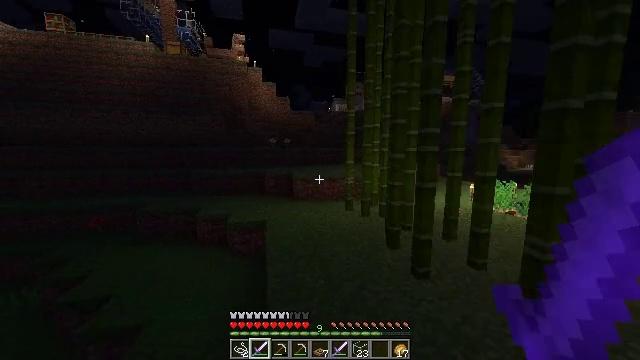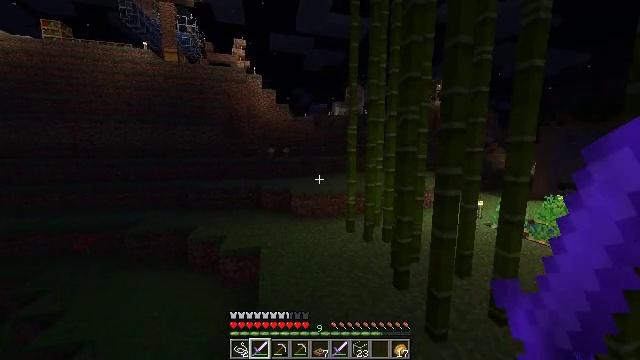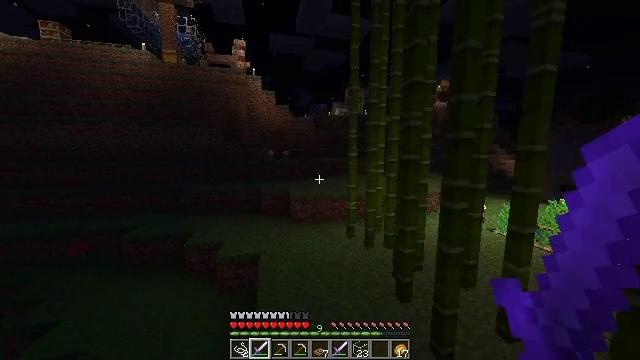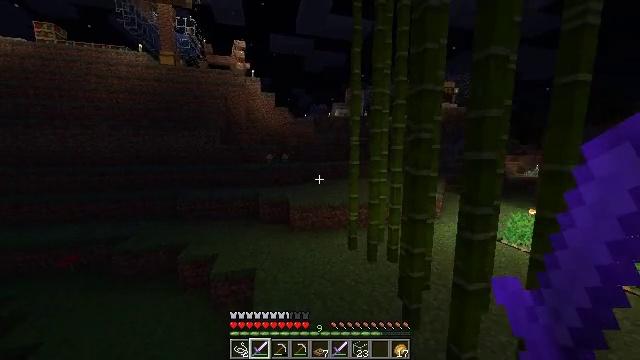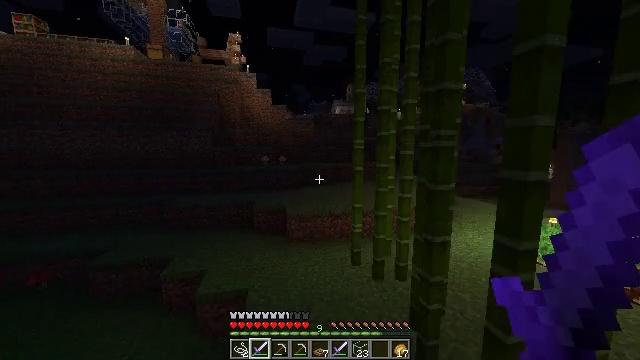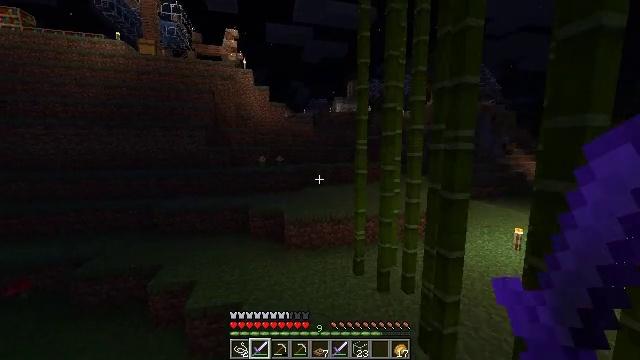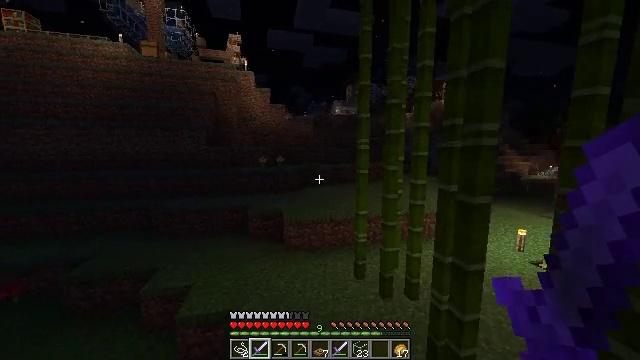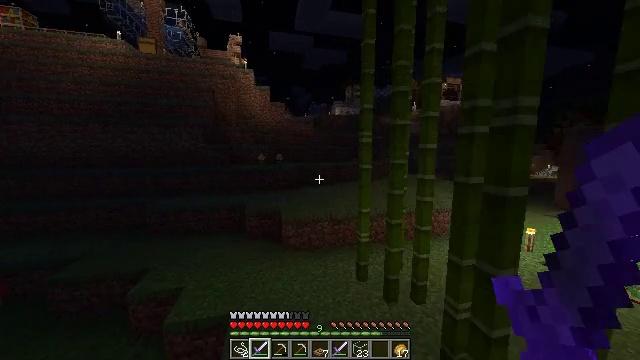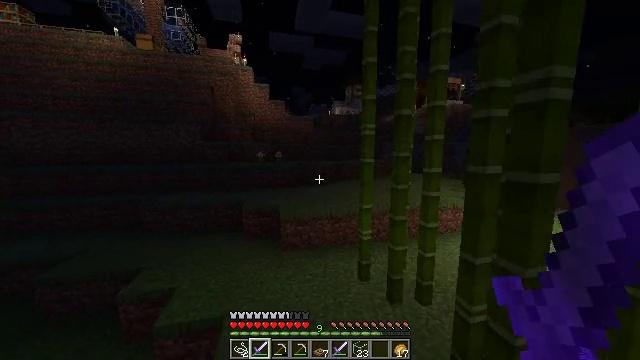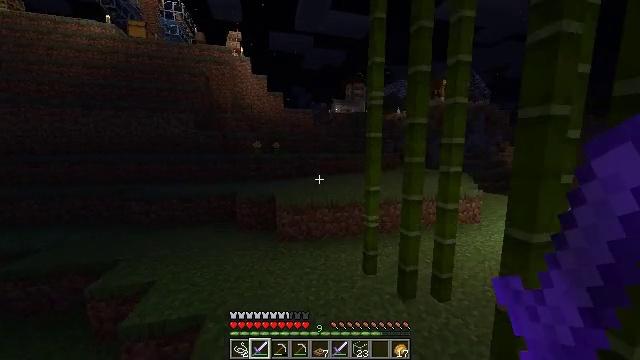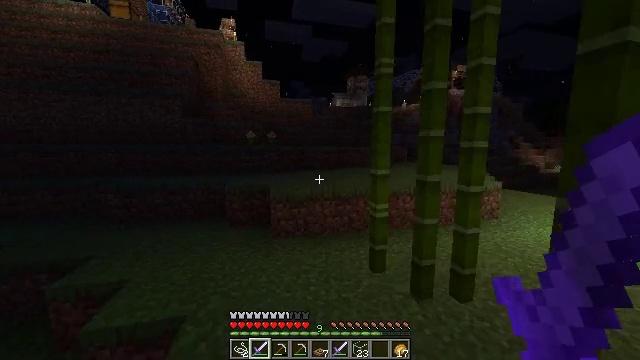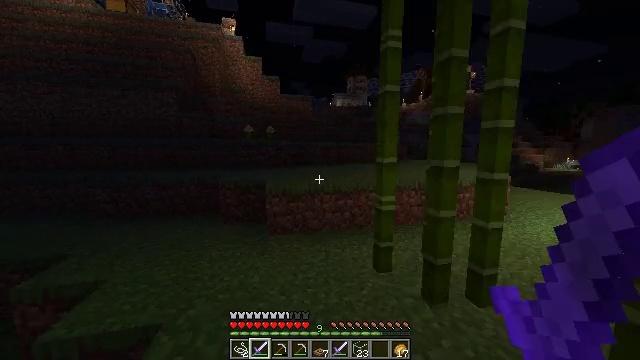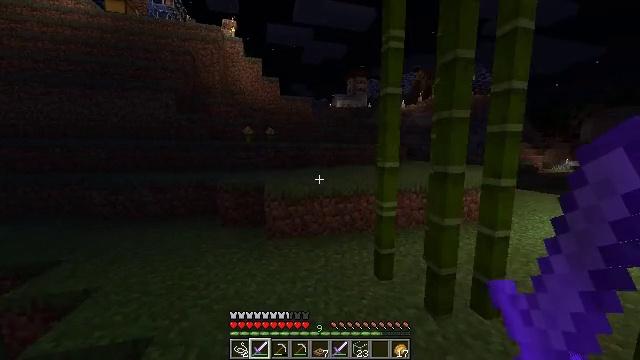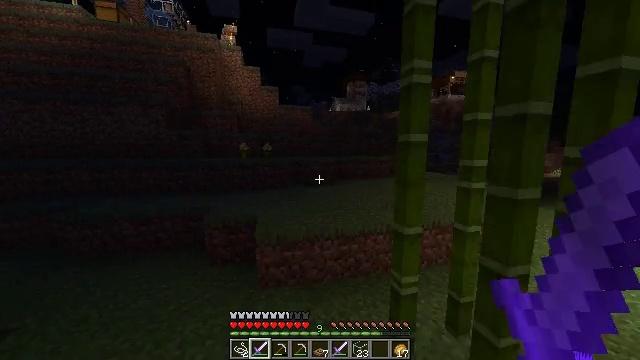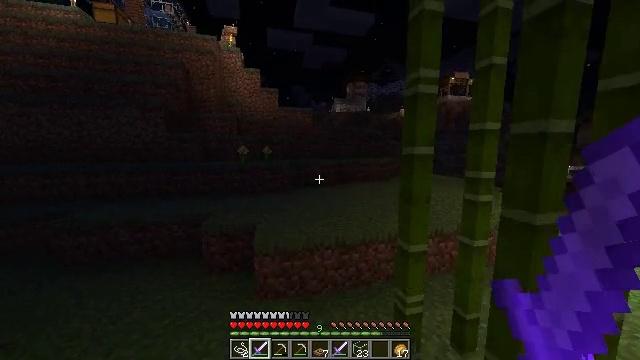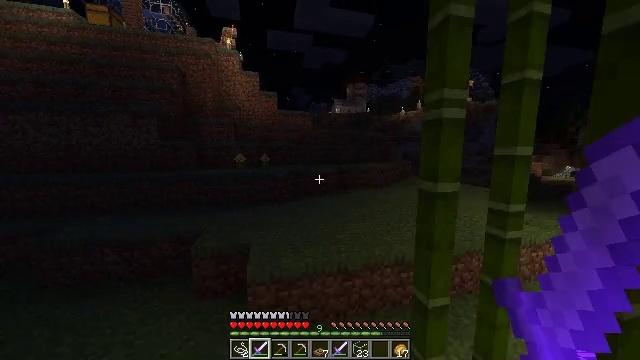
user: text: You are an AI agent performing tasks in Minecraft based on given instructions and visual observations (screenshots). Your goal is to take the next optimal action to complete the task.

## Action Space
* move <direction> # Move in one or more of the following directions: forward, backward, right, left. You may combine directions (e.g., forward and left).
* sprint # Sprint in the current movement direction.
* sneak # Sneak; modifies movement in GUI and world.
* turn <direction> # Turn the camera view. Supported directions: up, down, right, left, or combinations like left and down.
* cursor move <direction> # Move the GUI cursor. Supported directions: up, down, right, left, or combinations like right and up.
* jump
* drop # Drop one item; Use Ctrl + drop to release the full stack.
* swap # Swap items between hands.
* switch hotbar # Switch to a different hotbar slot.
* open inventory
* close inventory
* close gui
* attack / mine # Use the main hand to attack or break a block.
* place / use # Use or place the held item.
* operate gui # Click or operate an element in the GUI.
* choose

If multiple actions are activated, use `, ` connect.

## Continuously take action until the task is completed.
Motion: motion action
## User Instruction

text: Kill a zombie.
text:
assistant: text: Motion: move forward, sprint, jump
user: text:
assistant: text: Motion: move forward, sprint, jump
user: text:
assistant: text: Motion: move forward, jump
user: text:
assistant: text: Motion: move forward, jump
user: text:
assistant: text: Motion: move forward, jump
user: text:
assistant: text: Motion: move forward, jump
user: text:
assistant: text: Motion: move forward, jump
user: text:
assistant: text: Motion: move forward, sprint, jump
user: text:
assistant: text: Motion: move forward, sprint, jump
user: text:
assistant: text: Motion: move forward, sprint, jump
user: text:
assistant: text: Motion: move forward, sprint, jump
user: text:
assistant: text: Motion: move forward, jump
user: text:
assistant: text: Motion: move forward, jump
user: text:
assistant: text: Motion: move forward, jump
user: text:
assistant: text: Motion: move forward, jump
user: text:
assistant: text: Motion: move forward, jump
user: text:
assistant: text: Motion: move forward, jump
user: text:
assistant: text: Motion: move forward, turn right, jump
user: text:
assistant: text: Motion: move forward, turn right, jump
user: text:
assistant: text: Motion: move forward, turn right, jump
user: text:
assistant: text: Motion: move forward, sprint, turn right, jump
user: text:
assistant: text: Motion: move forward, sprint, turn right, jump
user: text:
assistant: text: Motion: move forward, sprint, jump
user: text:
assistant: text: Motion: move forward, jump
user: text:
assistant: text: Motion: move forward, jump
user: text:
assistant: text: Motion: move forward, jump
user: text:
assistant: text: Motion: move forward, jump
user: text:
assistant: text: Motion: move forward, jump
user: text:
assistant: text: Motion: move forward, jump
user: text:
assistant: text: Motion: move forward, jump